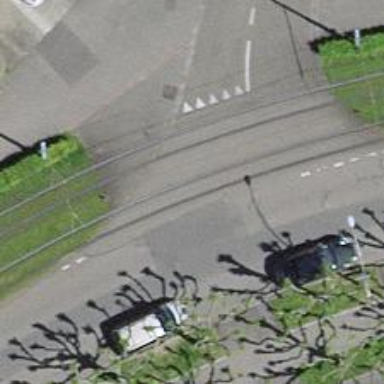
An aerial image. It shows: Crossing for the railway.